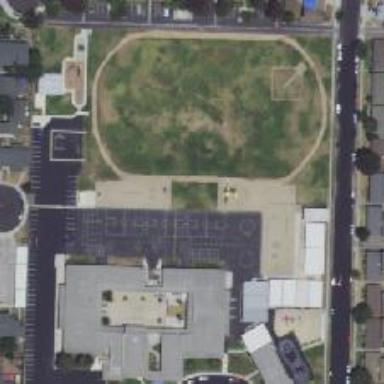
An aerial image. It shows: School.